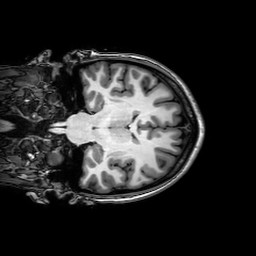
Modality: T1w
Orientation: coronal
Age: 25
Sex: female
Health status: healthy
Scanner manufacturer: philips
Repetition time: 0.008309 s
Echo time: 0.00381 s